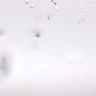
Metastatic tissue present: no